Question: I've created a code in VBA to collect data using a multi-page control. In each page, I've added checkboxes dynamically based on rows from the worksheet in Excel and, for each checkbox, there's a textbox and 2 command buttons, just like the image below:
Input Window:

The code to automatically add controls is:
'''
Private Sub UserForm_Initialize()
fmat_disp.Value = 0
fmat_set.Value = 0
'---------------------------------------------------------------------------------------------
'Inspecao de Mecanica
Sheets("Mecanica").Activate
n_anom = Application.WorksheetFunction.CountA(Range("1:1")) - 1
AreasInspecao.mecanica.ScrollHeight = 10 + 18 * (n_anom)
For i = 1 To n_anom
'Selecionar anomalia
Set SelAnom = AreasInspecao.mecanica.Controls.Add("Forms.CheckBox.1", "sel_anom_" & i)
SelAnom.Caption = Worksheets("Mecanica").Cells(1, i + 1)
SelAnom.AutoSize = True
SelAnom.Height = 18
SelAnom.Left = 5
SelAnom.Top = 5 + (SelAnom.Height) * (i - 1)
SelAnom.Tag = i
'''
Same goes to the textbox and plus/minus buttons, only changing the captions.
What I want is:
1) when CHECKBOX is CHECKED, respective TEXTBOX must show 1
2) when MINUS sign is PRESSED, respective TEXTBOX must decrement
3) when PLUS sign is PRESSED, respective TEXTBOX must increment
4) when "Finalizar Inspecao" is PRESSED, all data collected must be sent to Excel, filling a worksheet.
I simply don't know how to link each button/checkbox to your respective textbox without creating a subroutine for each one! I'll have ~500 subroutines....that's impossible to manage manually....
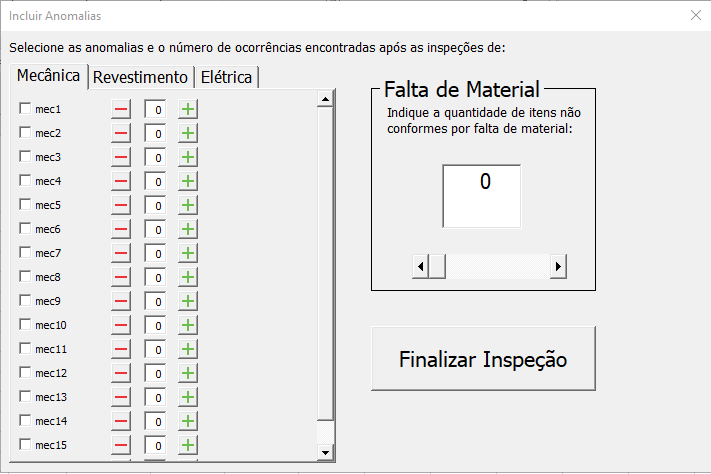
Answer: OK here's a rough outline for handling the click events on the checkboxes and buttons.
First two custom classes for capturing the clicks: each of these is very simple - all they do is call a method on the userform with the clicked control as an argument.
'''
'clsCheck
Public WithEvents chk As MSForms.CheckBox
Private Sub chk_Click()
frmExample.HandleClick chk
End Sub
'clsButton
Public WithEvents btn As MSForms.CommandButton
Private Sub btn_Click()
frmExample.HandleClick btn
End Sub
'''
Userform code - my form is named "frmExample".
Note the naming convention which allows groups of controls to be treated as a "unit".
'''
Option Explicit
'These two global collections hold instances of the custom classes
Dim colCheckBoxes As Collection
Dim colButtons As Collection
Private Sub UserForm_Activate()
Const CON_HT As Long = 18
Dim x As Long, cbx As MSForms.CheckBox, t
Dim btn As MSForms.CommandButton, txt As MSForms.TextBox
Dim oCheck As clsCheck, oButton As clsButton
Set colCheckBoxes = New Collection
Set colButtons = New Collection
For x = 1 To 10
t = 5 + CON_HT * (x - 1)
Set cbx = Me.Controls.Add("Forms.CheckBox.1", "cbox_" & x)
cbx.Caption = "Checkbox" & x
cbx.Width = 80
cbx.Height = CON_HT
cbx.Left = 5
cbx.Top = t
colCheckBoxes.Add GetCheckHandler(cbx) '<< save in collection
Set btn = Me.Controls.Add("Forms.CommandButton.1", "btnplus_" & x)
btn.Caption = "+"
btn.Height = CON_HT
btn.Width = 20
btn.Left = 90
btn.Top = t
btn.Enabled = False '<<buttons start off disabled
colButtons.Add GetButtonHandler(btn) '<< save in collection
Set btn = Me.Controls.Add("Forms.CommandButton.1", "btnminus_" & x)
btn.Caption = "-"
btn.Height = CON_HT
btn.Width = 20
btn.Left = 130
btn.Top = t
btn.Enabled = False '<<buttons start off disabled
colButtons.Add GetButtonHandler(btn) '<< save in collection
'no events are captured for the textboxes...
Set txt = Me.Controls.Add("Forms.Textbox.1", "txt_" & x)
txt.Width = 30
txt.Height = CON_HT
txt.Left = 170
txt.Top = t
Next x
End Sub
'All "clicked" controls saved in instances of the custom classes
' get passed here. Handle based on control type/name
Public Sub HandleClick(ctrl As MSForms.Control)
Dim num
num = Split(ctrl.Name, "_")(1) 'which set of controls are we working with?
Dim txt As MSForms.TextBox
'get the matching text box...
Set txt = Me.Controls("txt_" & num)
If ctrl.Name Like "cbox_*" Then
If ctrl.Value Then txt.Value = 1
Me.Controls("btnplus_" & num).Enabled = ctrl.Value
Me.Controls("btnminus_" & num).Enabled = ctrl.Value
ElseIf ctrl.Name Like "btnplus_*" Then
txt.Value = txt.Value + 1
ElseIf ctrl.Name Like "btnminus_*" Then
txt.Value = txt.Value - 1
End If
End Sub
'couple of "factory" functions for the event-handling classes
Private Function GetCheckHandler(cb As MSForms.CheckBox)
Dim rv As New clsCheck
Set rv.chk = cb
Set GetCheckHandler = rv
End Function
Private Function GetButtonHandler(btn As MSForms.CommandButton)
Dim rv As New clsButton
Set rv.btn = btn
Set GetButtonHandler = rv
End Function
'''
Sample file: <URL>